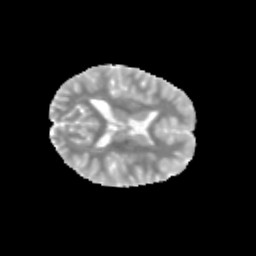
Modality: MD
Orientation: axial
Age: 11
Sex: female
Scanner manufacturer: siemens
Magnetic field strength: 3 T
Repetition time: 3.8 s
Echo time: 0.07 s